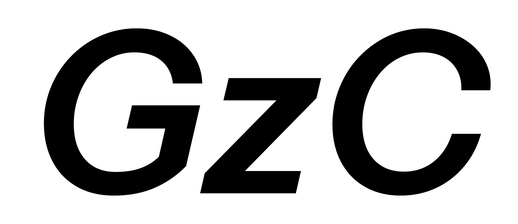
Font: InstrumentSans-Italic_SemiBold_Italic